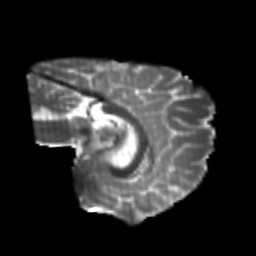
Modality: T2w
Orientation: sagittal
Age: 20
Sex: female
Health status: healthy
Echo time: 0.074 s